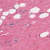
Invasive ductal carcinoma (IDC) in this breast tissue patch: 0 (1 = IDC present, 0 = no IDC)